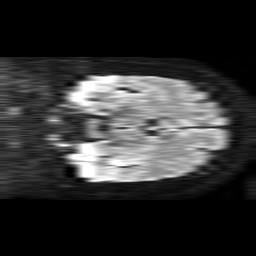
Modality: TRACE
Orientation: coronal
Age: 33
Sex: female
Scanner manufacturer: philips
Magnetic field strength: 1.5 T
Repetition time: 4.6 s
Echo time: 0.08941 s